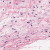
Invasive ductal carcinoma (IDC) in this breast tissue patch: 0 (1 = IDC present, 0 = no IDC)